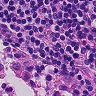
Metastatic tissue present: no